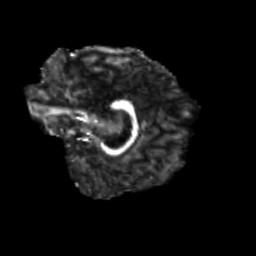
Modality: FA
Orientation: sagittal
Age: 23
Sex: female
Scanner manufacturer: siemens
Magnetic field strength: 3 T
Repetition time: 3.5 s
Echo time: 0.104 s